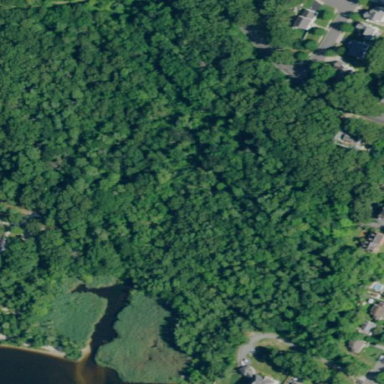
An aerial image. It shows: Wetland known as Brown's Woods.